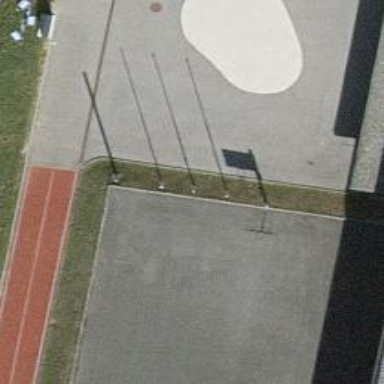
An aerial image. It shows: Flagpole which is man-made.